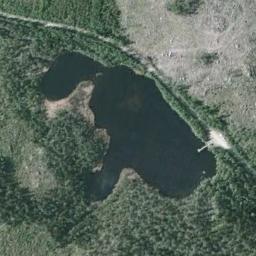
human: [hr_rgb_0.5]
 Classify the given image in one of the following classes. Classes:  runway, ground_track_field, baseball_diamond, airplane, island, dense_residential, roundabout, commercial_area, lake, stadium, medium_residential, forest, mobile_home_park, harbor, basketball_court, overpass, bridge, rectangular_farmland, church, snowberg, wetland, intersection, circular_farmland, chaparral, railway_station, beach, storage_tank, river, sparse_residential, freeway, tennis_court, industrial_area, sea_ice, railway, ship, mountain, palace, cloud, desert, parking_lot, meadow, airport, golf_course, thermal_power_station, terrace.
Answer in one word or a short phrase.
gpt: lake